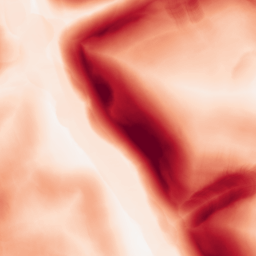
Category: morphological
Decomposition family: morphological_gradient
Decomposition parameters: size: 15
shape: disk
Upsampling method: linear_exact
Upsampling parameters: scale: 4
Upsampling scale: 4